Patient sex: M
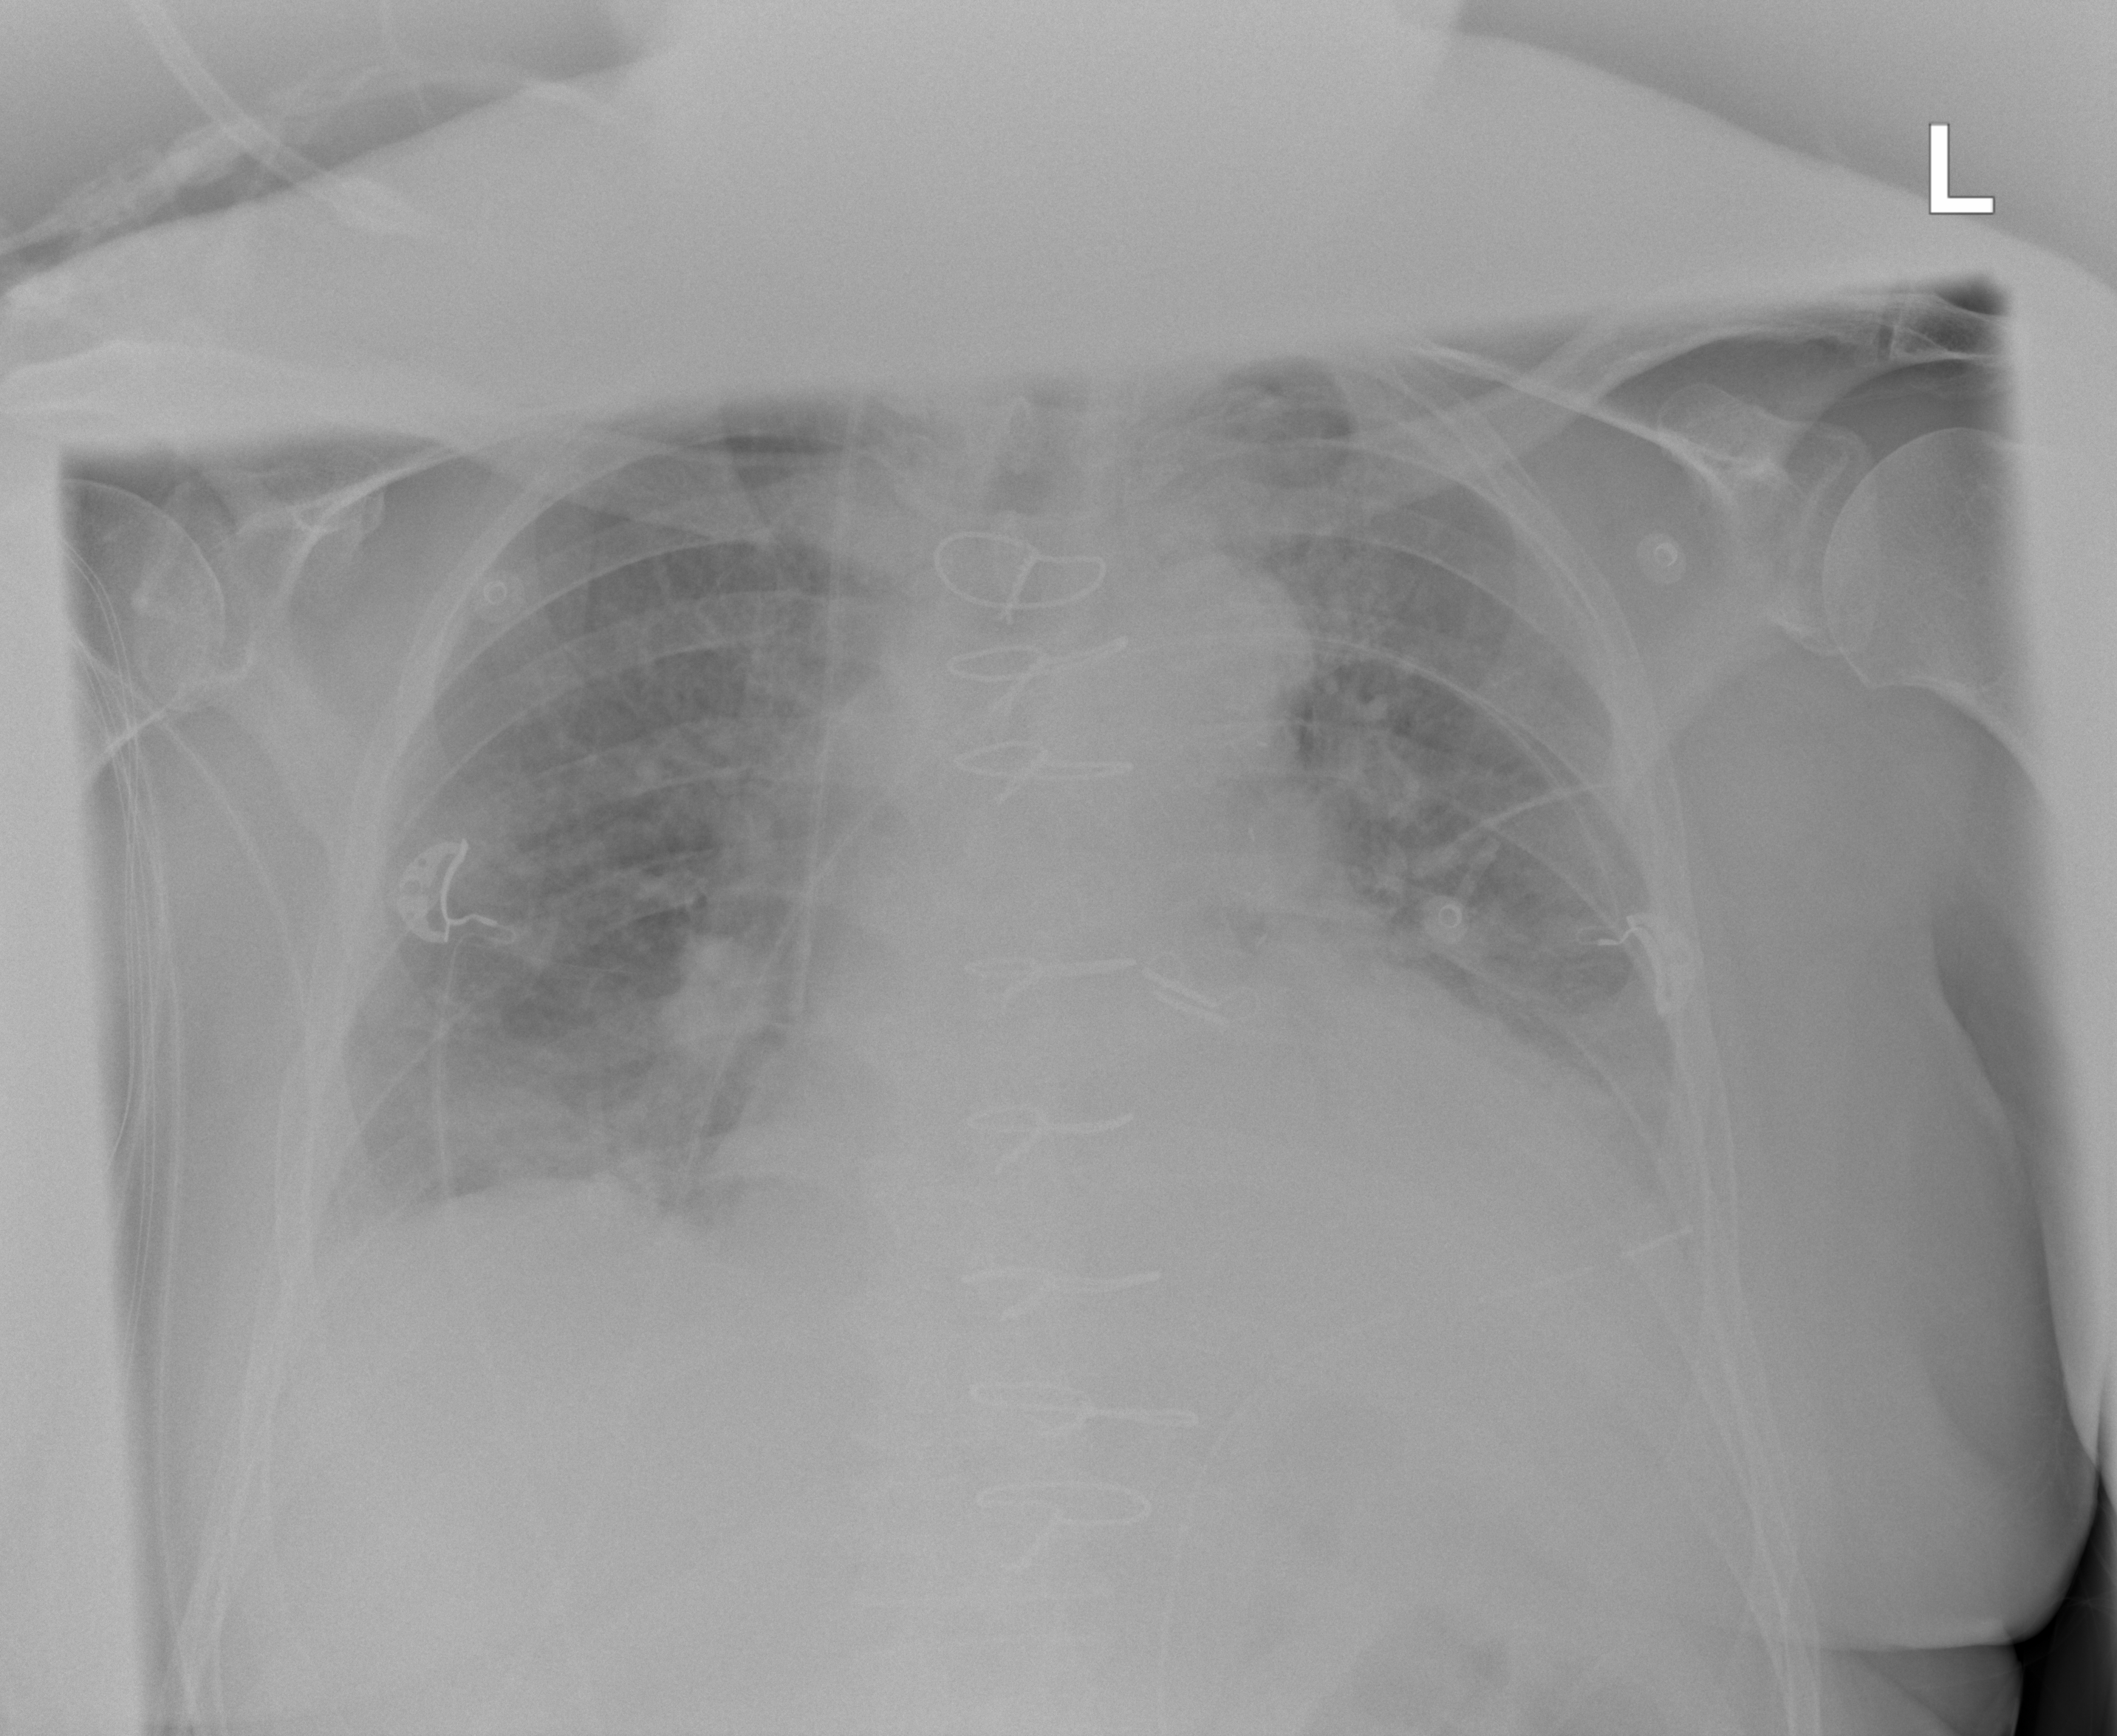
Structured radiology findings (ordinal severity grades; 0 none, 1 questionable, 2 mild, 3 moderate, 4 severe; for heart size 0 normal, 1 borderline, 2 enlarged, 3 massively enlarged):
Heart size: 2
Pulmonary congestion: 2
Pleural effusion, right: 0
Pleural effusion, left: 2
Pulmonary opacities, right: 2
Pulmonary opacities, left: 1
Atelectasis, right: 2
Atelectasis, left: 2